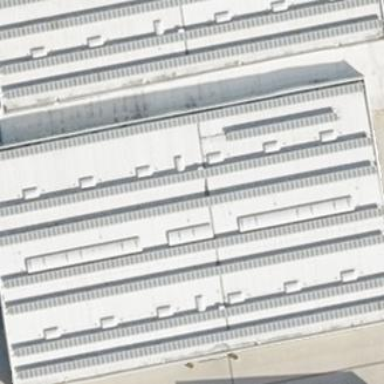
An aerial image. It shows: Industrial building with flat roof.